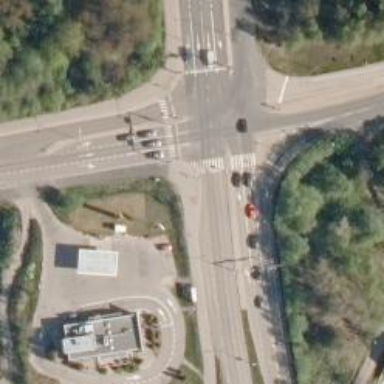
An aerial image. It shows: Cycleway with asphalt surface and crossing island for cyclists.